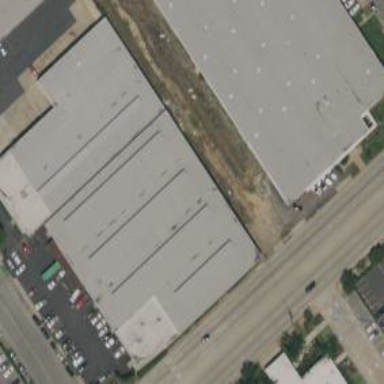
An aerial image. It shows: Warehouse.